Field crop: maize
Growth stage: 2
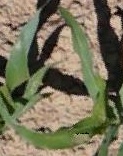
Species: maize